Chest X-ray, PA view. Patient: 72 years old, sex M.
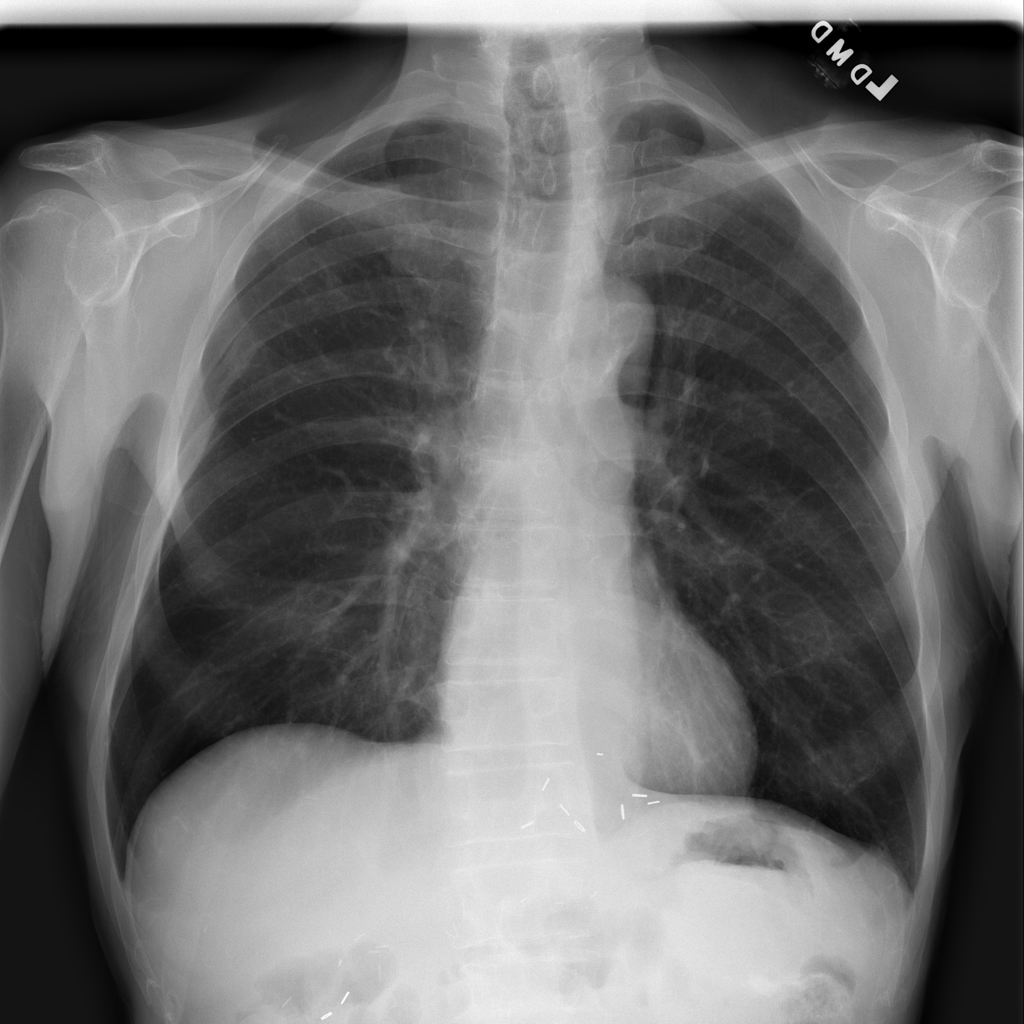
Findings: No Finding